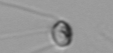
Label: Chaetoceros